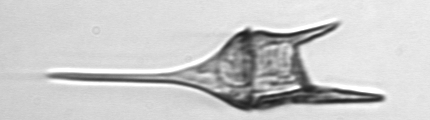
Label: Tripos_lineatus